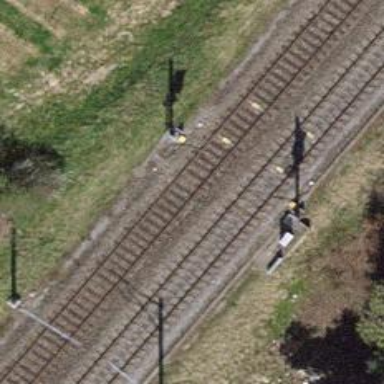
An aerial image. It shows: Railway signal.